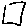
Label: square